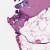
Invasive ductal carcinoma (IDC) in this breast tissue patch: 0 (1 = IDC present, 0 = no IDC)